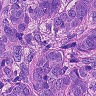
Metastatic tissue present: yes